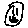
Label: smiley face